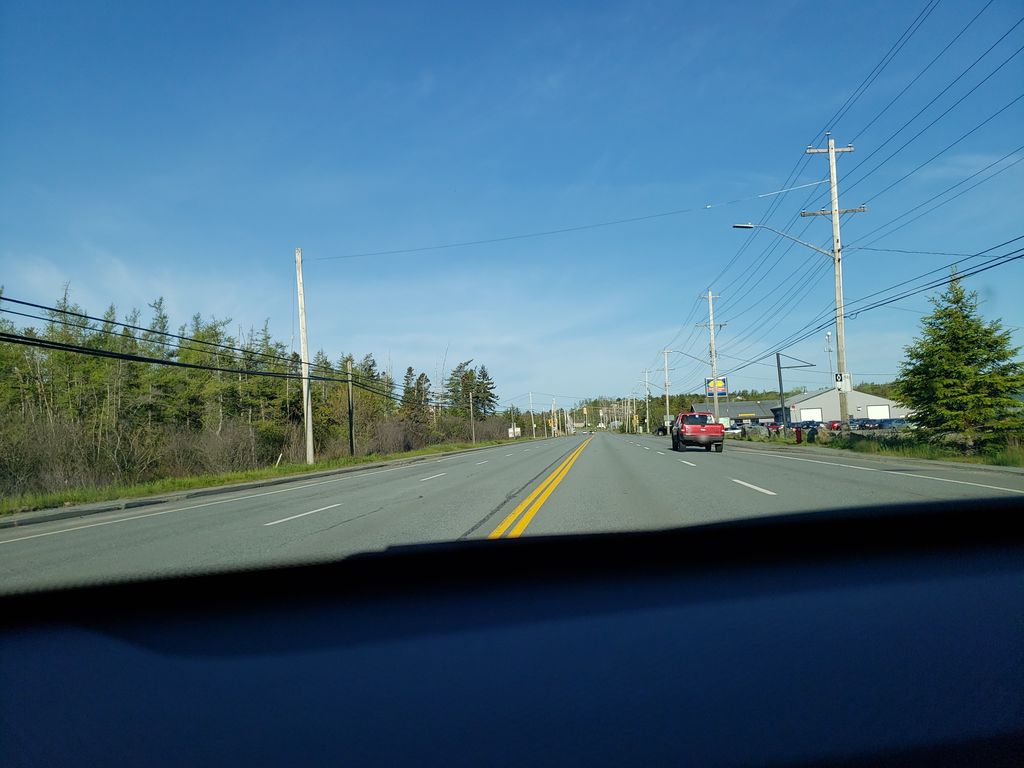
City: halifax